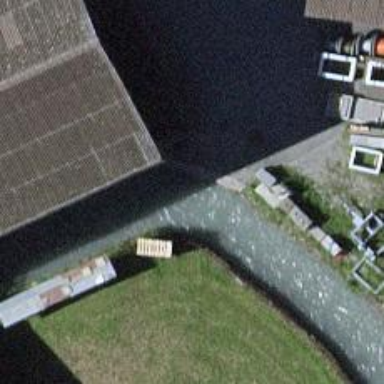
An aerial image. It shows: Canal.